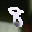
Label: 8